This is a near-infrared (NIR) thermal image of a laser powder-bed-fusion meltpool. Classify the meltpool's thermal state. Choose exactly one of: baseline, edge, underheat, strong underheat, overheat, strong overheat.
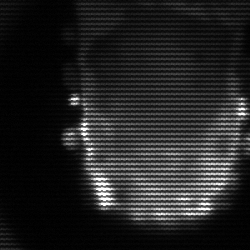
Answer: baseline